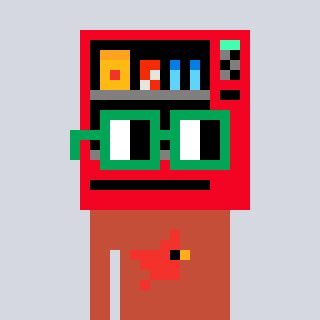
a pixel art character with square green glasses, a vending machine-shaped head and a rust-colored body on a cool background